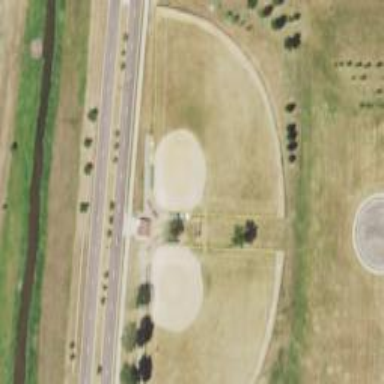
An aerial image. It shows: Baseball/softball pitch for leisure and sports activities.